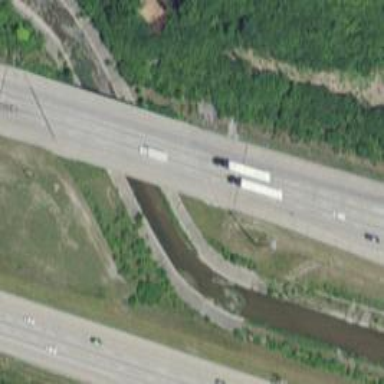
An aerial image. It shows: Concrete bridge pier.